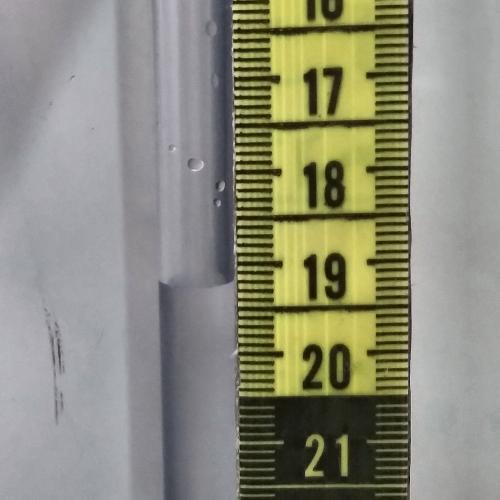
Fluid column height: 19.2 cm